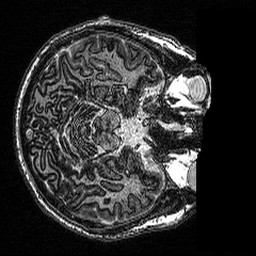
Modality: MP2RAGE
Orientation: axial
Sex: male
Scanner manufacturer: siemens
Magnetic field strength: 3 T
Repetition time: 5 s
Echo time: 0.00292 s